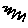
Label: zigzag